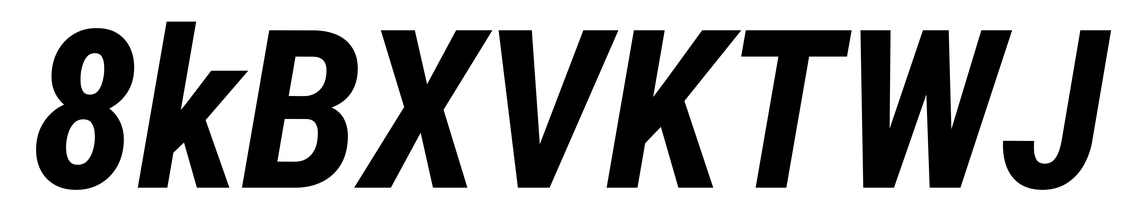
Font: Roboto-Italic_Condensed_Bold_Italic